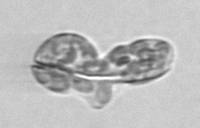
Label: Karenia